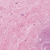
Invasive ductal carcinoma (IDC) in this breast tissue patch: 0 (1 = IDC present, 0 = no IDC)